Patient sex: M
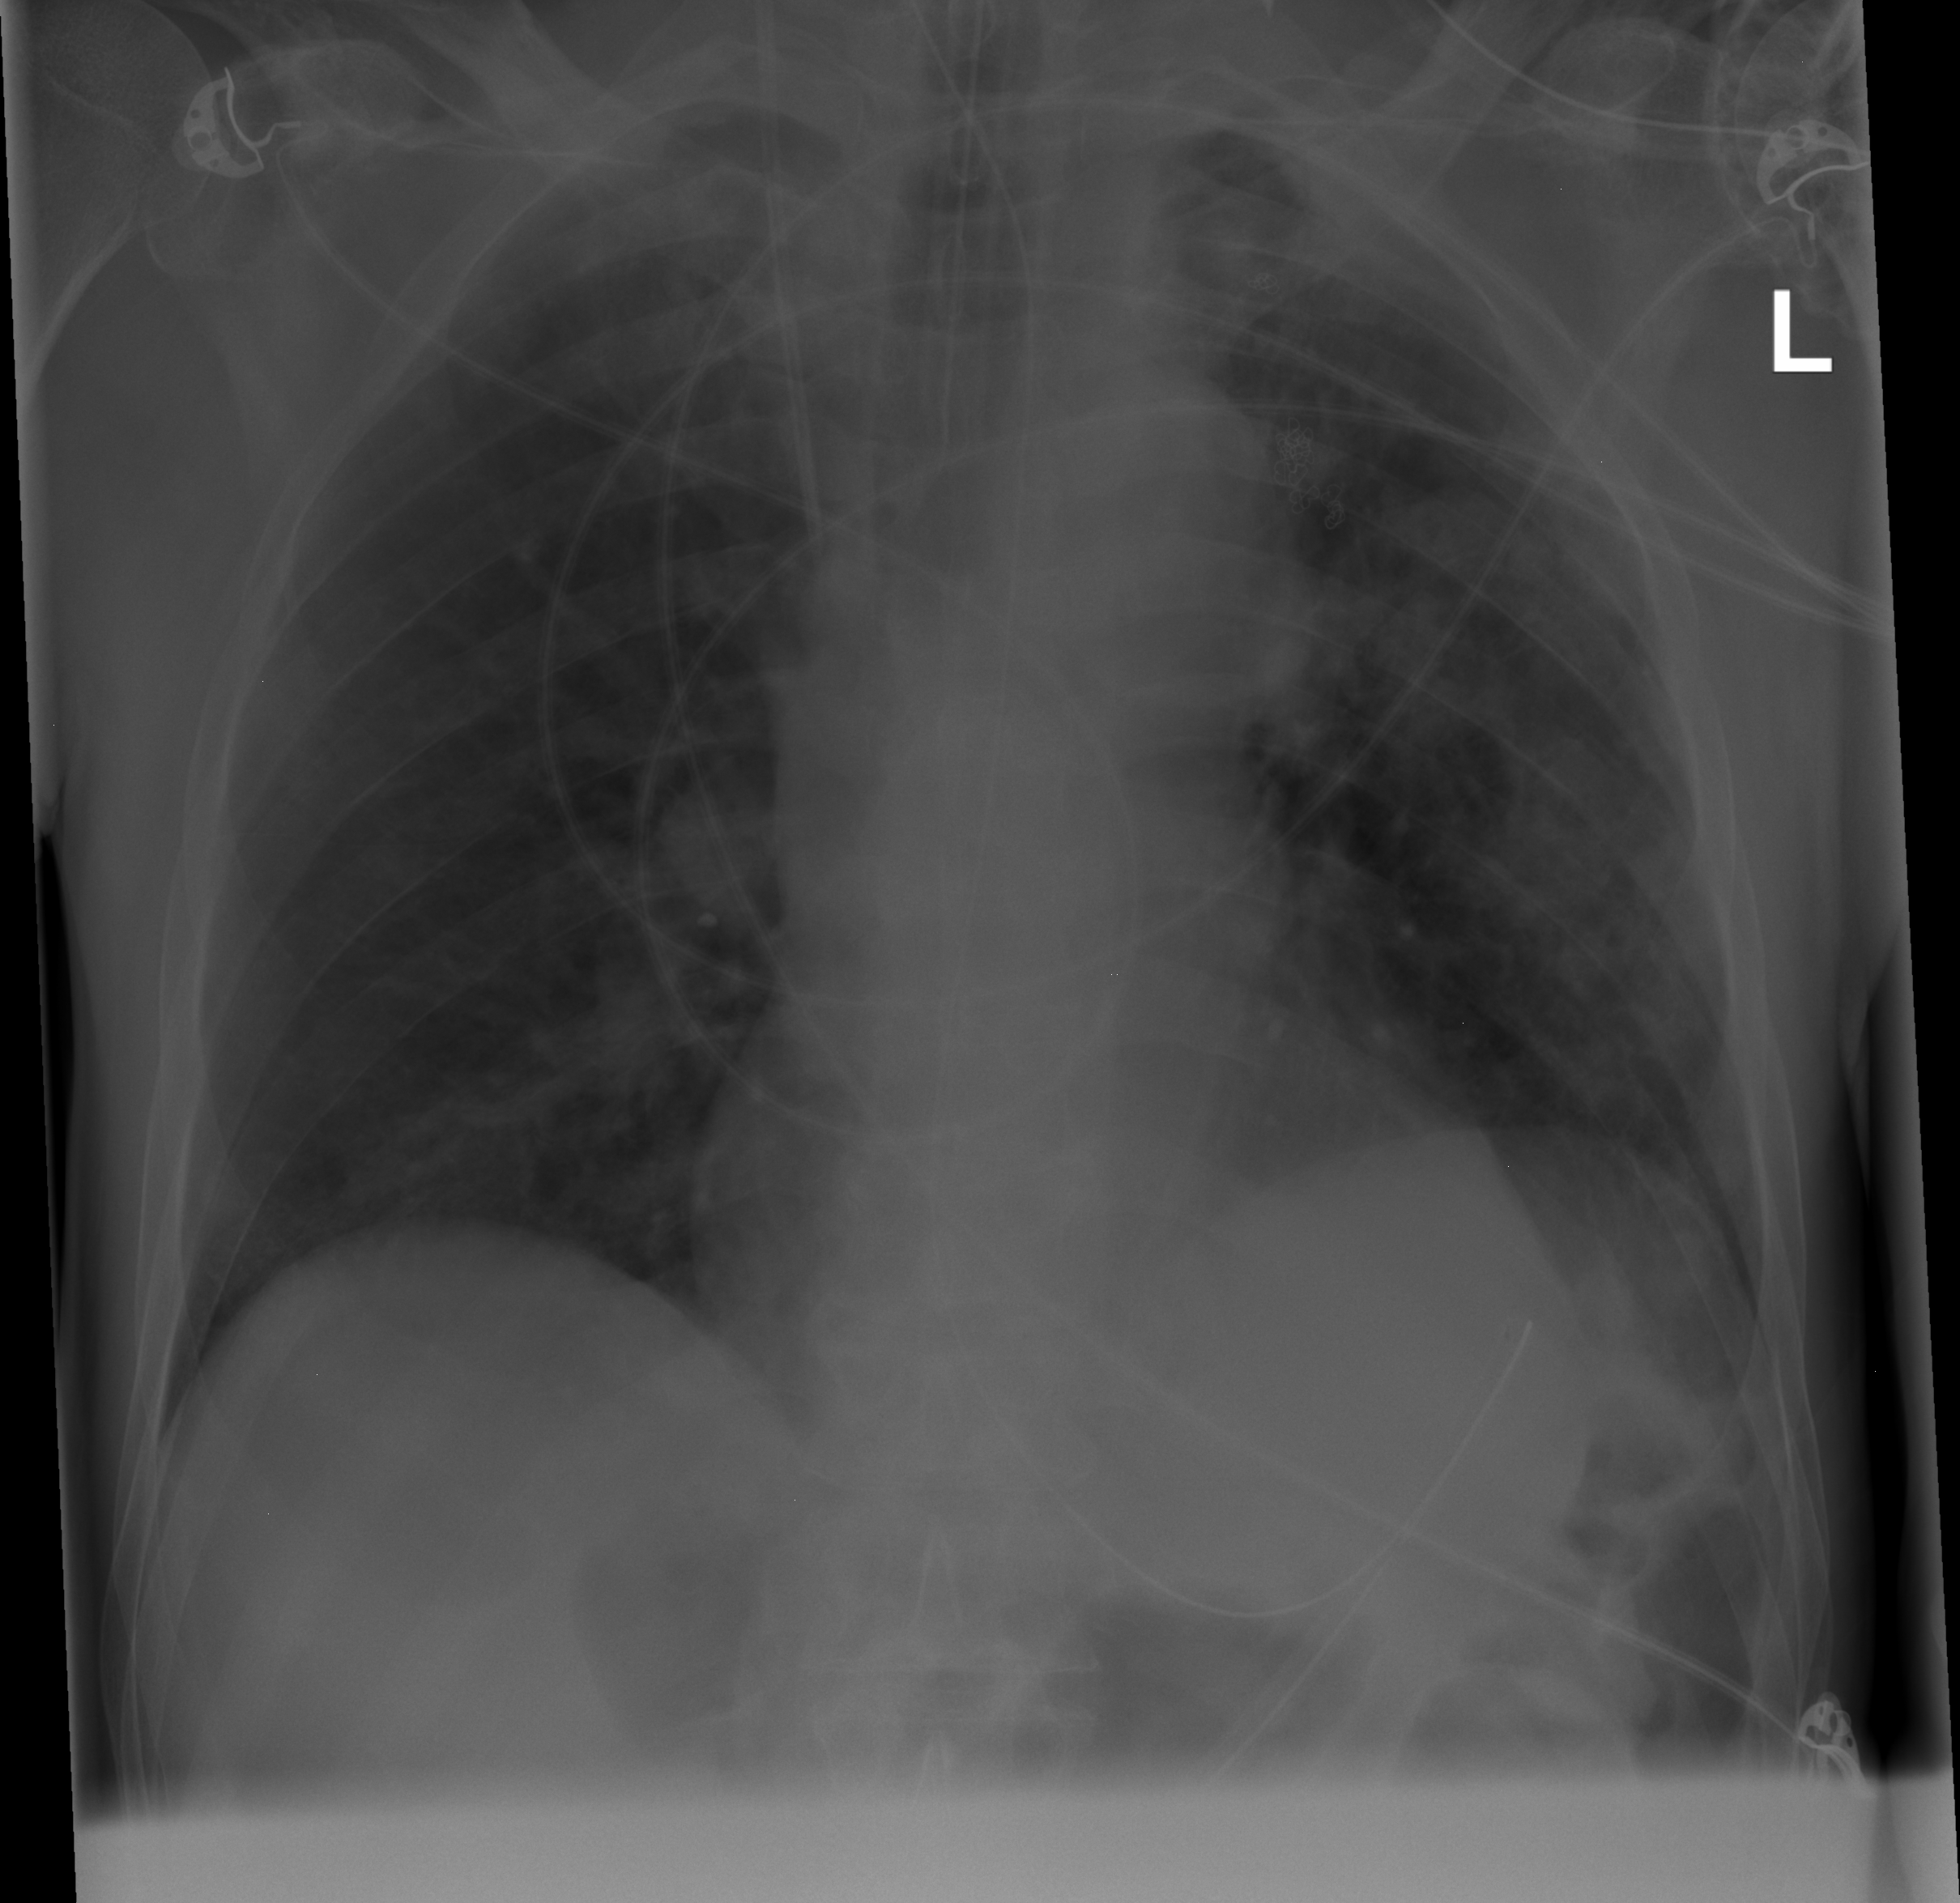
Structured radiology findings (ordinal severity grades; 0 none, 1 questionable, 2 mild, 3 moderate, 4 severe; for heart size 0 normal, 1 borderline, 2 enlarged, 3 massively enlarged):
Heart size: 0
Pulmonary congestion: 0
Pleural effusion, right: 0
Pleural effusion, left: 0
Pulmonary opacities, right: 0
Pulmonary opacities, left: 2
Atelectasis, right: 0
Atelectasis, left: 0